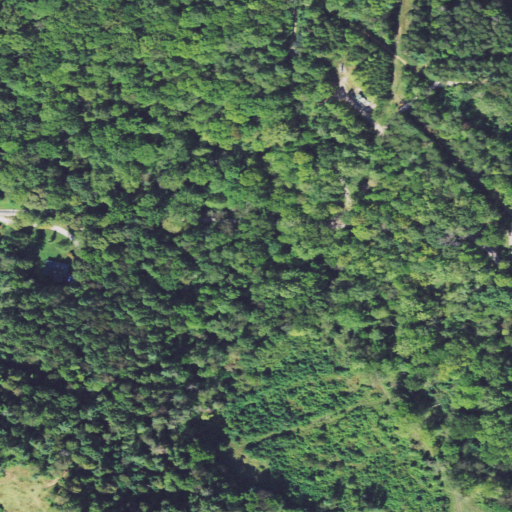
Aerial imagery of valley in Ohio named Toad Hollow containing deciduous forest, mixed forest, shrub, open development, evergreen forest, and low intensity development